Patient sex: M
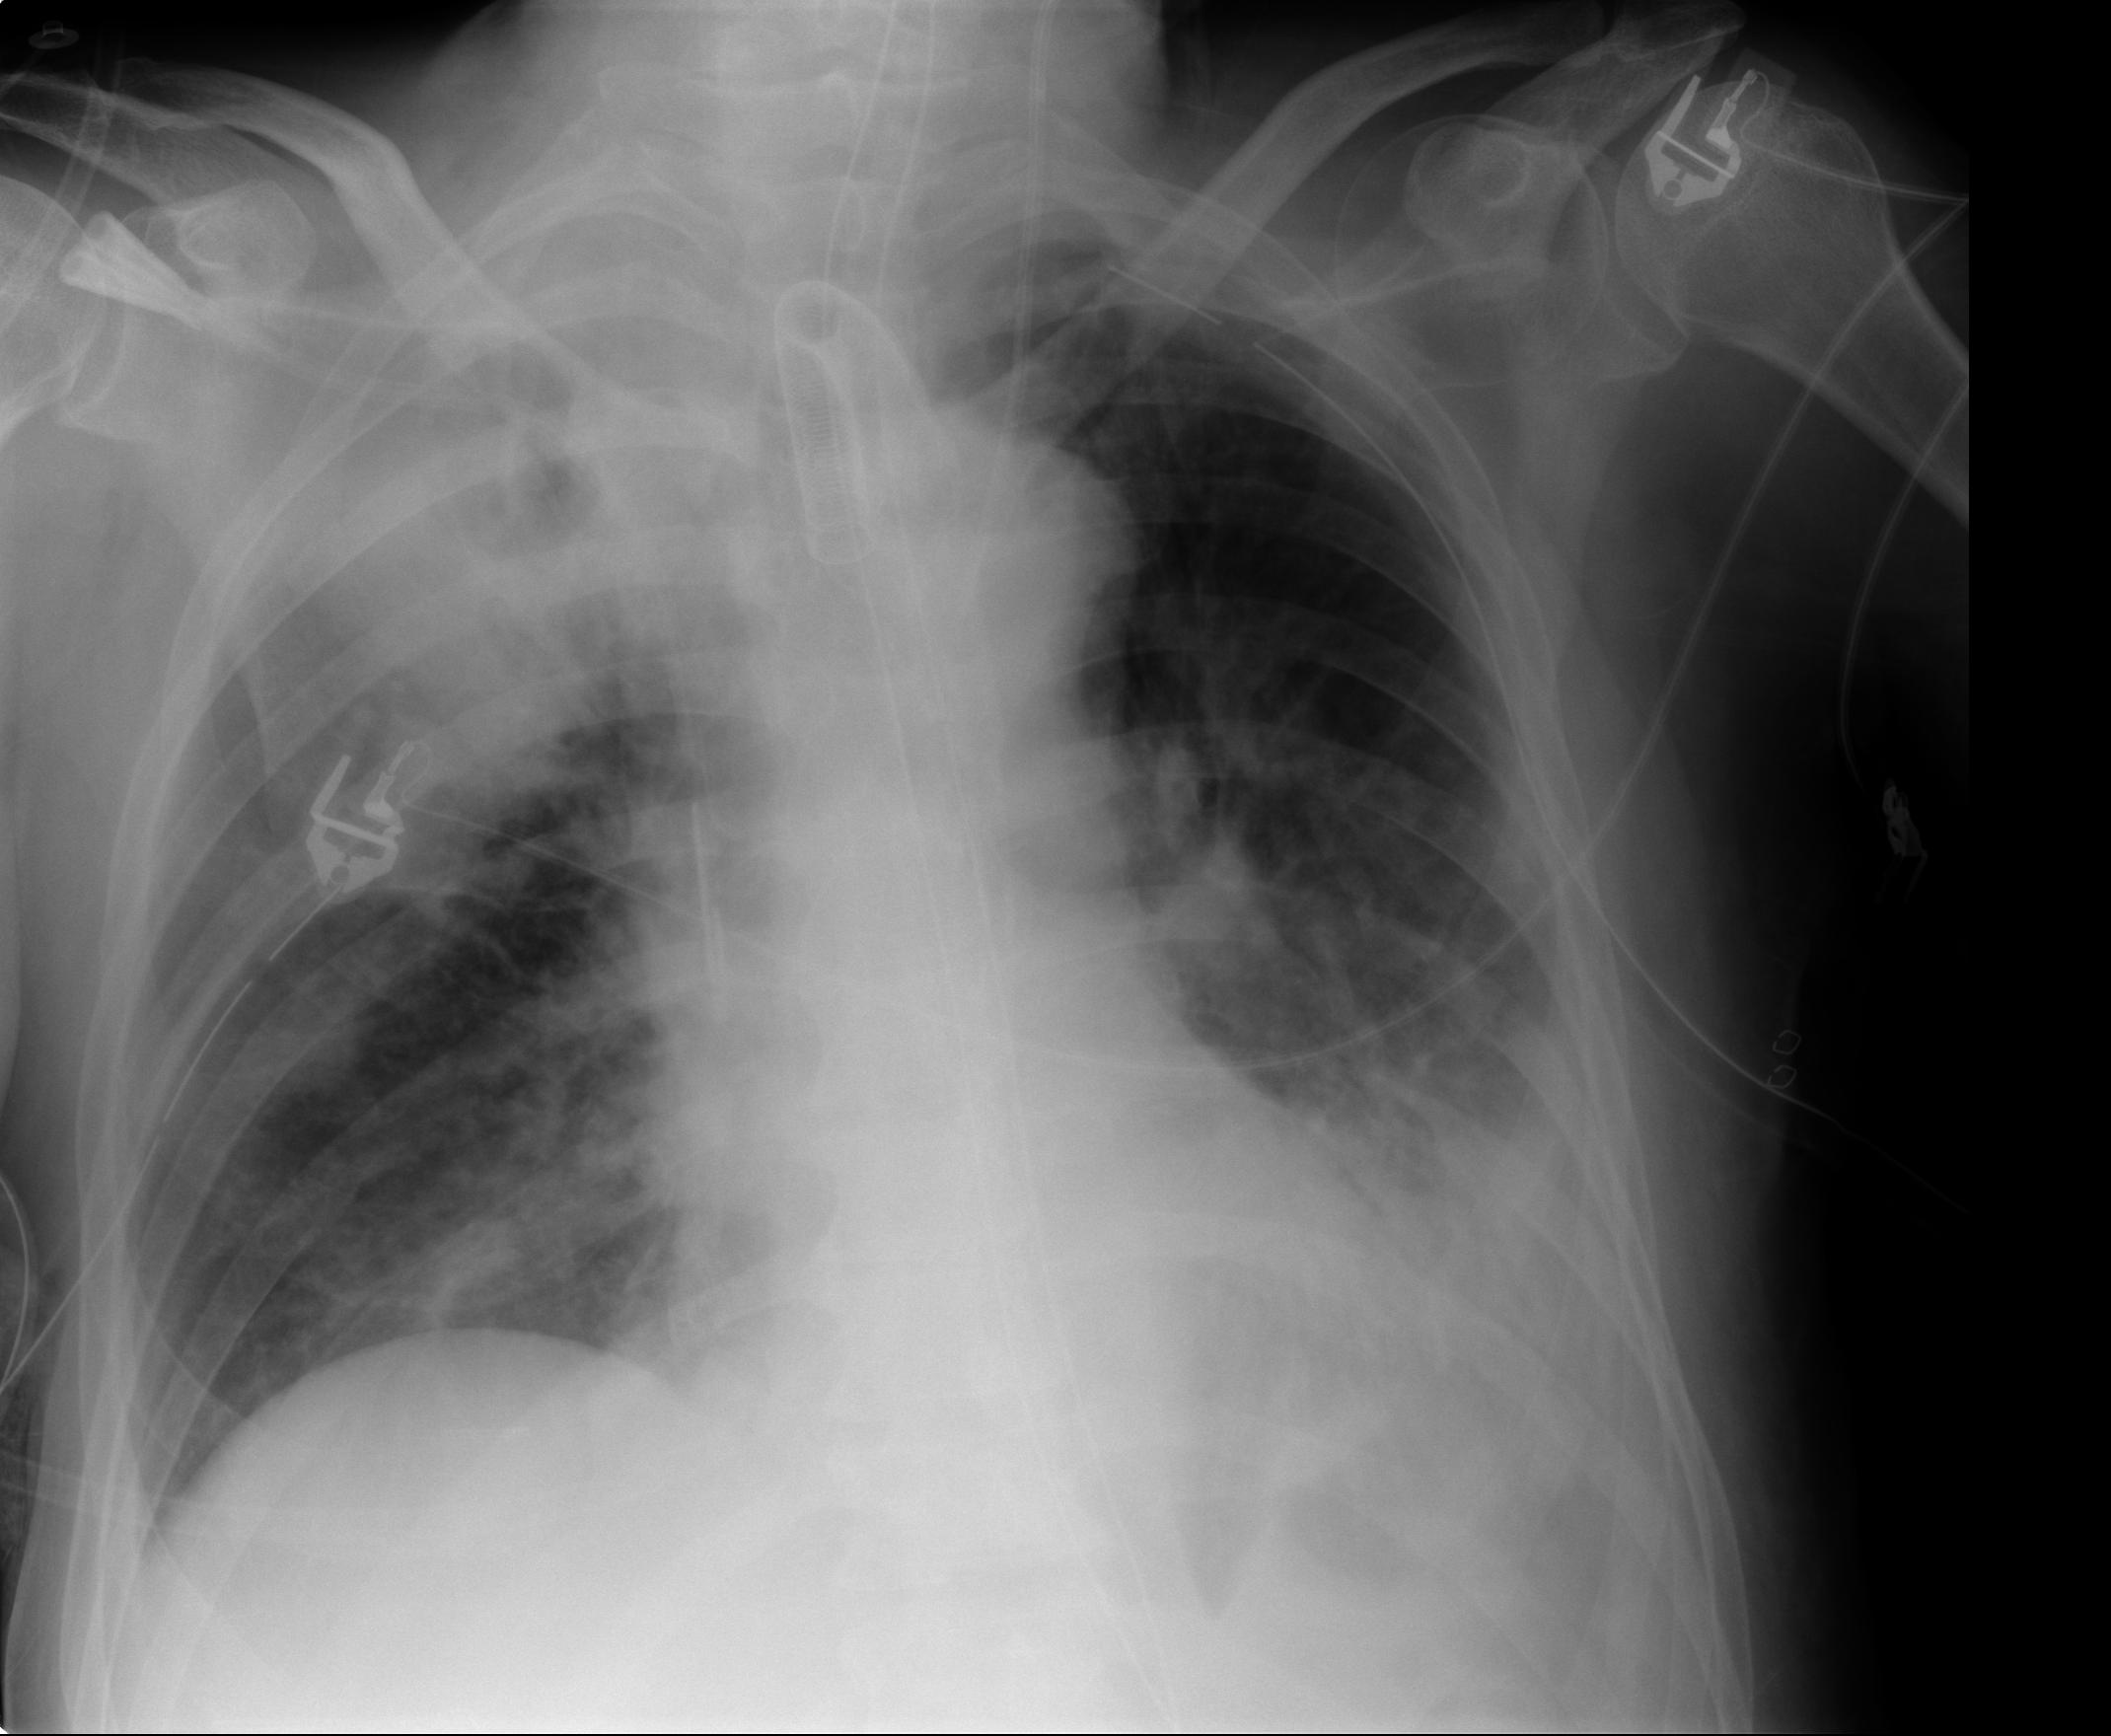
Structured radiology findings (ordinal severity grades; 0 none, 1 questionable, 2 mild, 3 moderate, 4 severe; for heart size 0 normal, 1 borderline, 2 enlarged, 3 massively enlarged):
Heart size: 0
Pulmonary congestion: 1
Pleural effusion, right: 1
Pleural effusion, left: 2
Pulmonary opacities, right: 3
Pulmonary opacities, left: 2
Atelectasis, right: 3
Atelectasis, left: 2